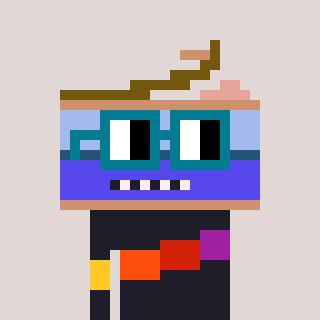
a pixel art character with square dark green glasses, a canned ham-shaped head and a grayscale-colored body on a warm background